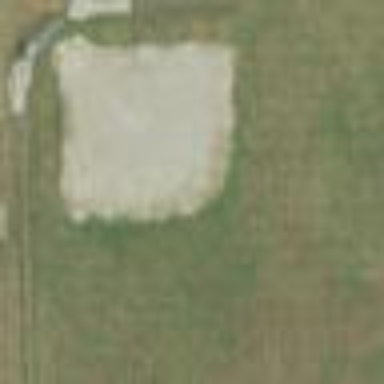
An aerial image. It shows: Baseball pitch for leisure land activities.